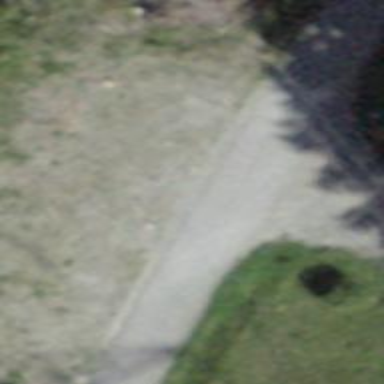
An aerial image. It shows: Gravel parking lane.